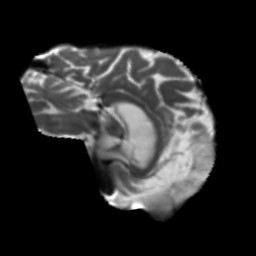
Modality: T2w
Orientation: sagittal
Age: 71
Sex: male
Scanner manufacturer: siemens
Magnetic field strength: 3 T
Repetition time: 5.25 s
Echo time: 0.08 s